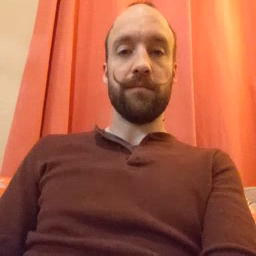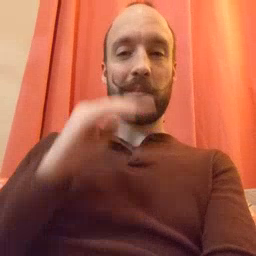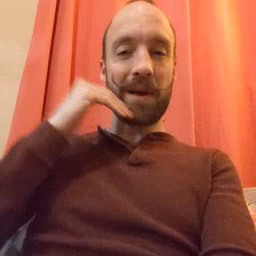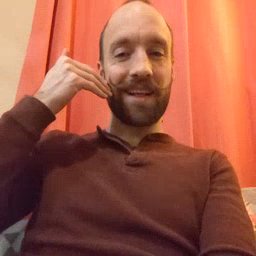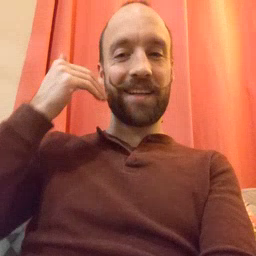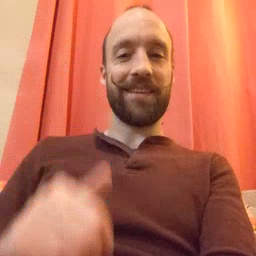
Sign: smile